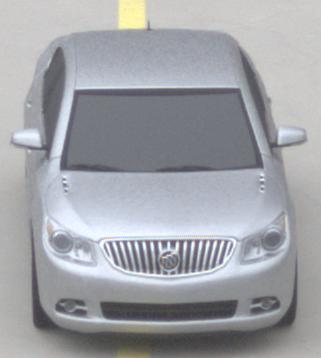
Make: Buick
Model: LaCrosse
Detailed model: Gen. 2
Model produced from: 2009
Model produced until: 2016
Doors: 4
Color: white
Road condition: dry road
Daytime: midday
Contrast: low contrast